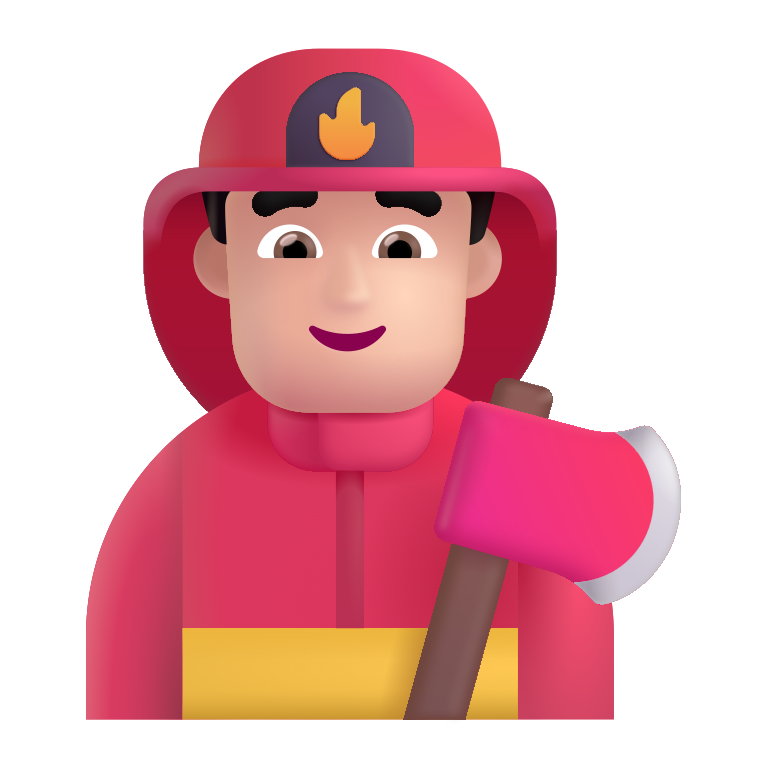
man firefighter color light